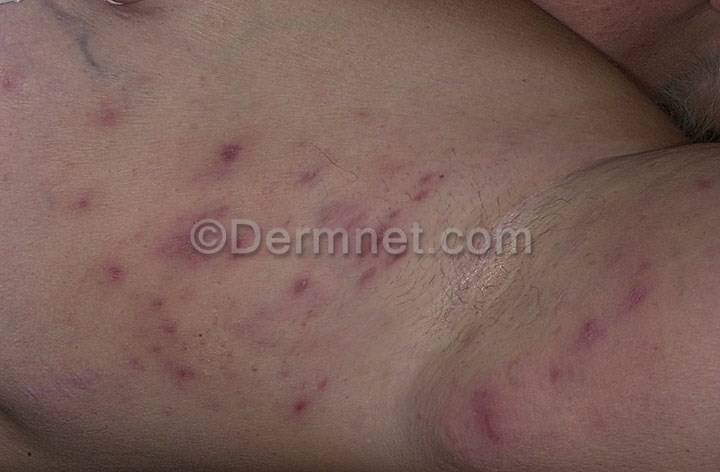
Disease: Acne and Rosacea Photos